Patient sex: F
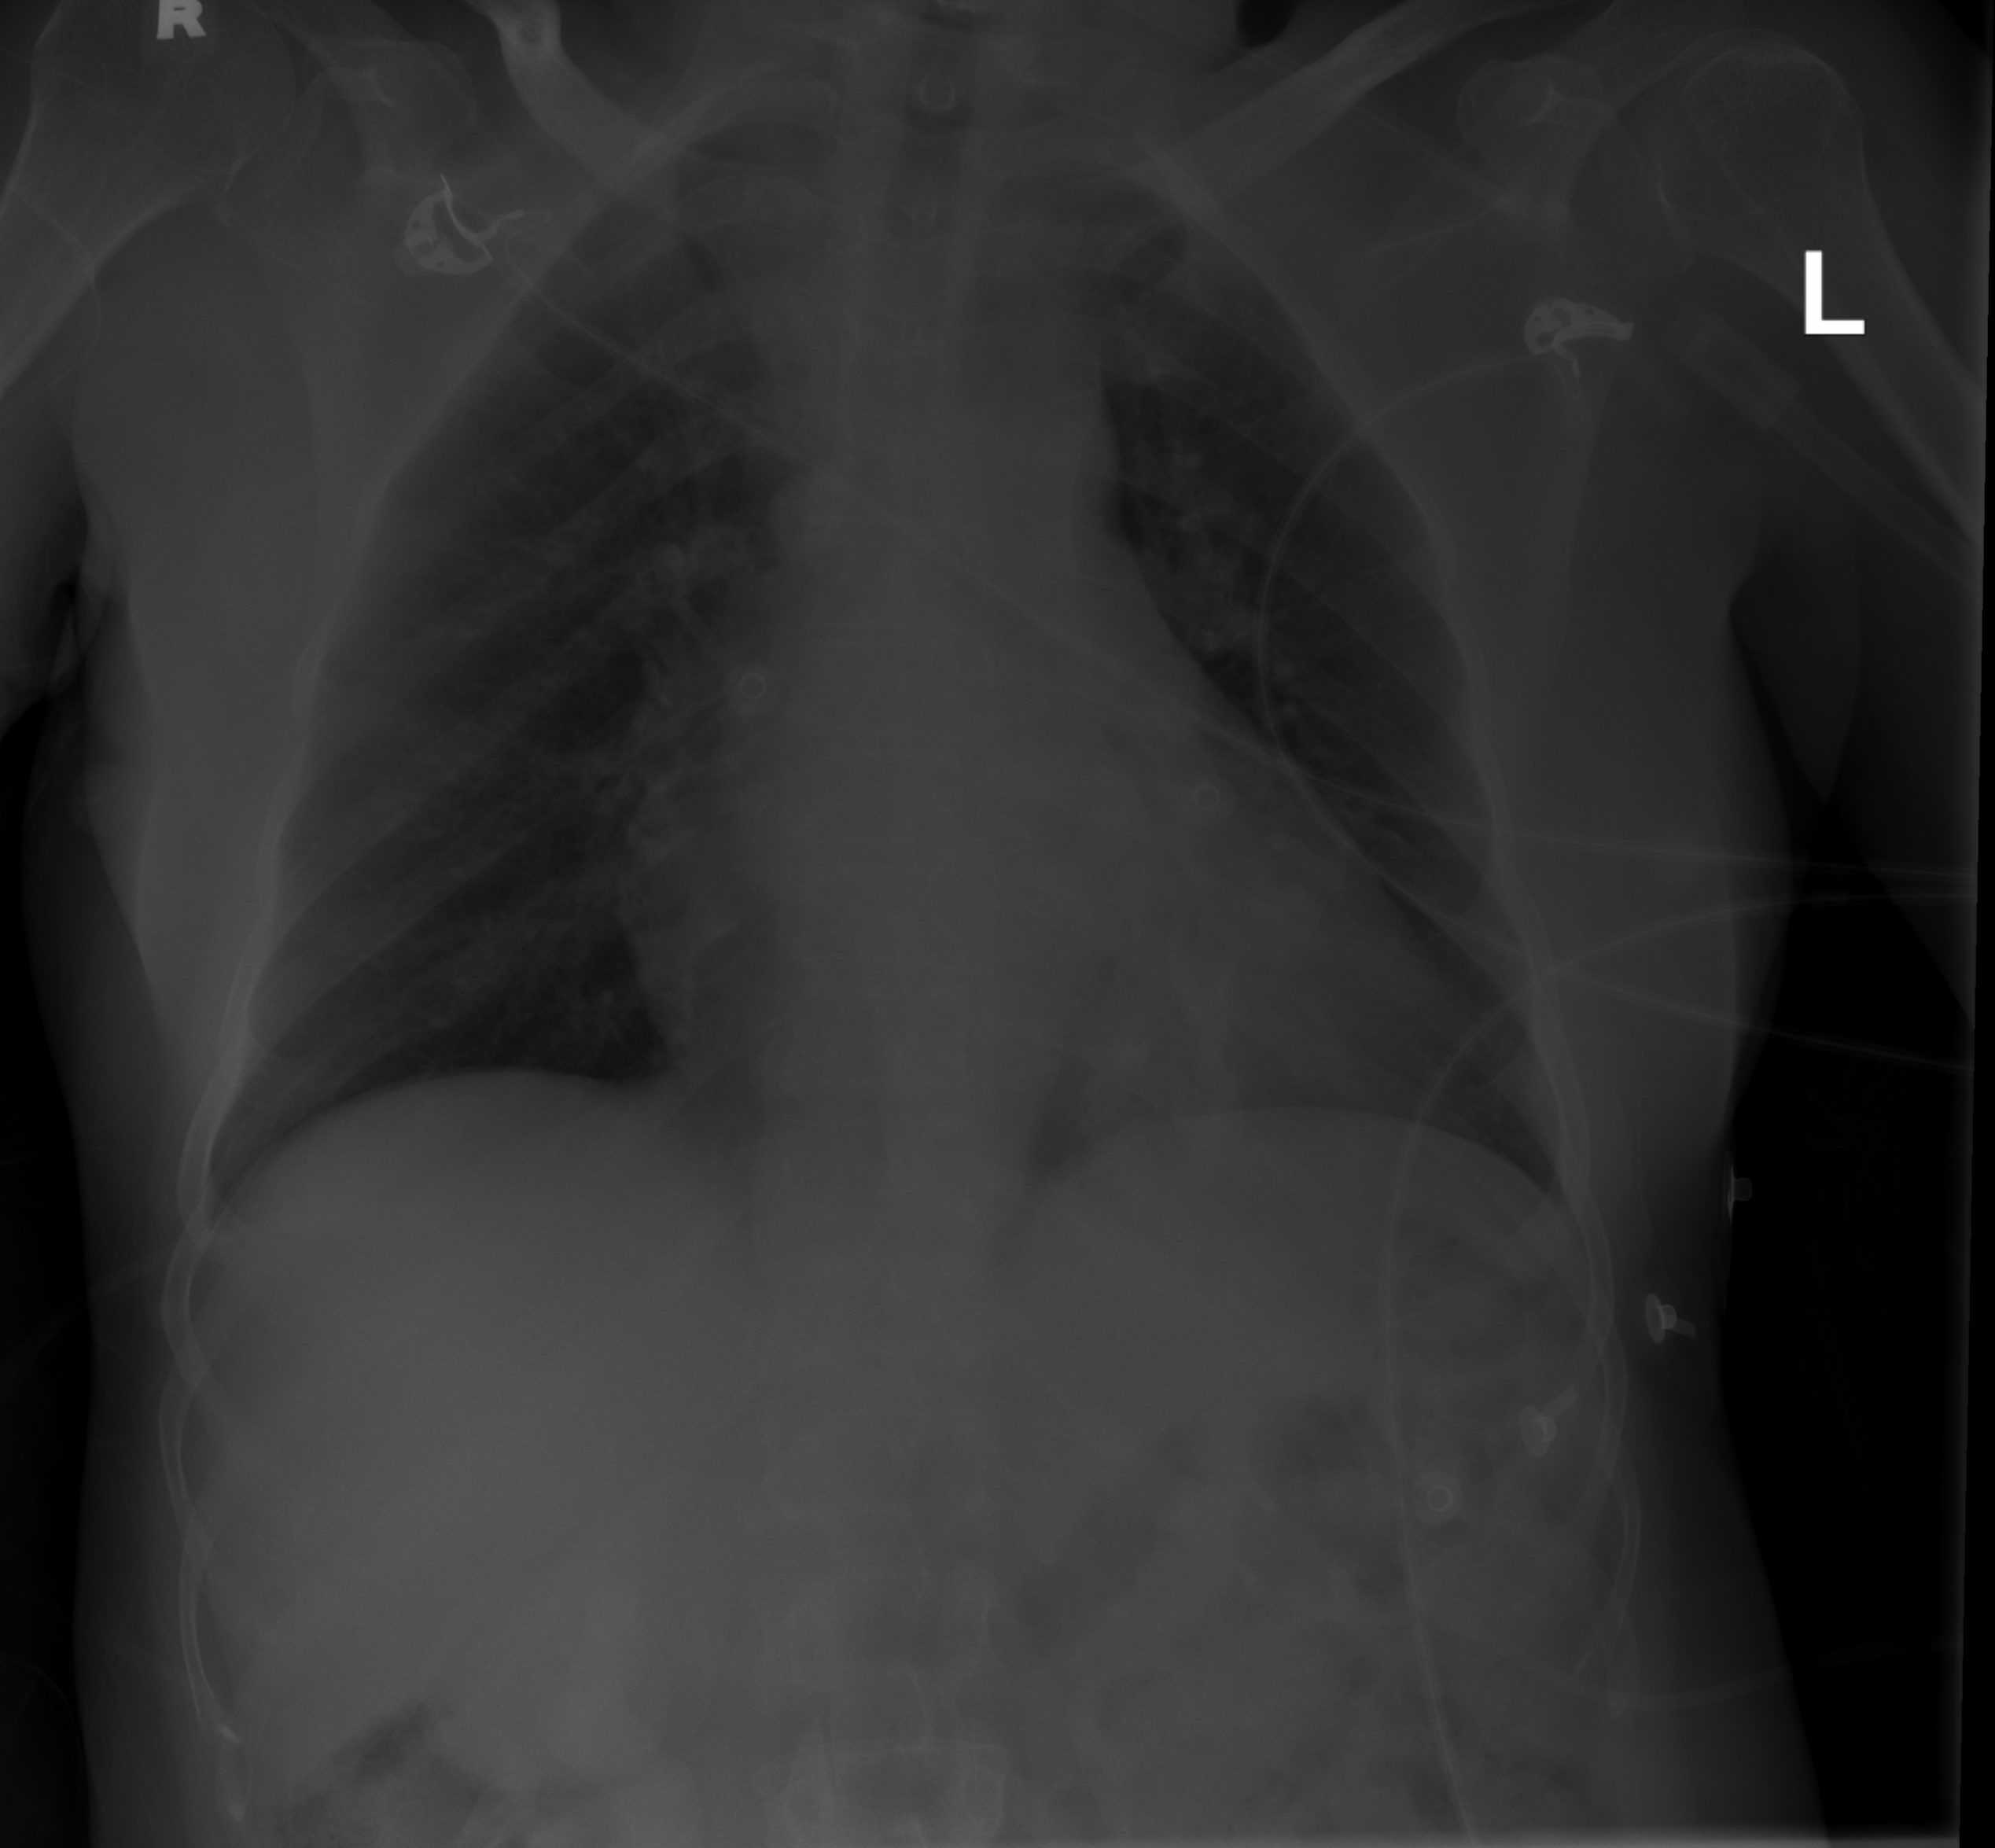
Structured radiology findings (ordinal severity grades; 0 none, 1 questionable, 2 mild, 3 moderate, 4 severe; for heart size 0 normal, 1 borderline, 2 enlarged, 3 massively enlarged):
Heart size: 2
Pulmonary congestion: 2
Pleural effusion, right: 0
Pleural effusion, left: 0
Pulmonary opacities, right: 0
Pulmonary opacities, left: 0
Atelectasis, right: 0
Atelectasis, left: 0